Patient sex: F
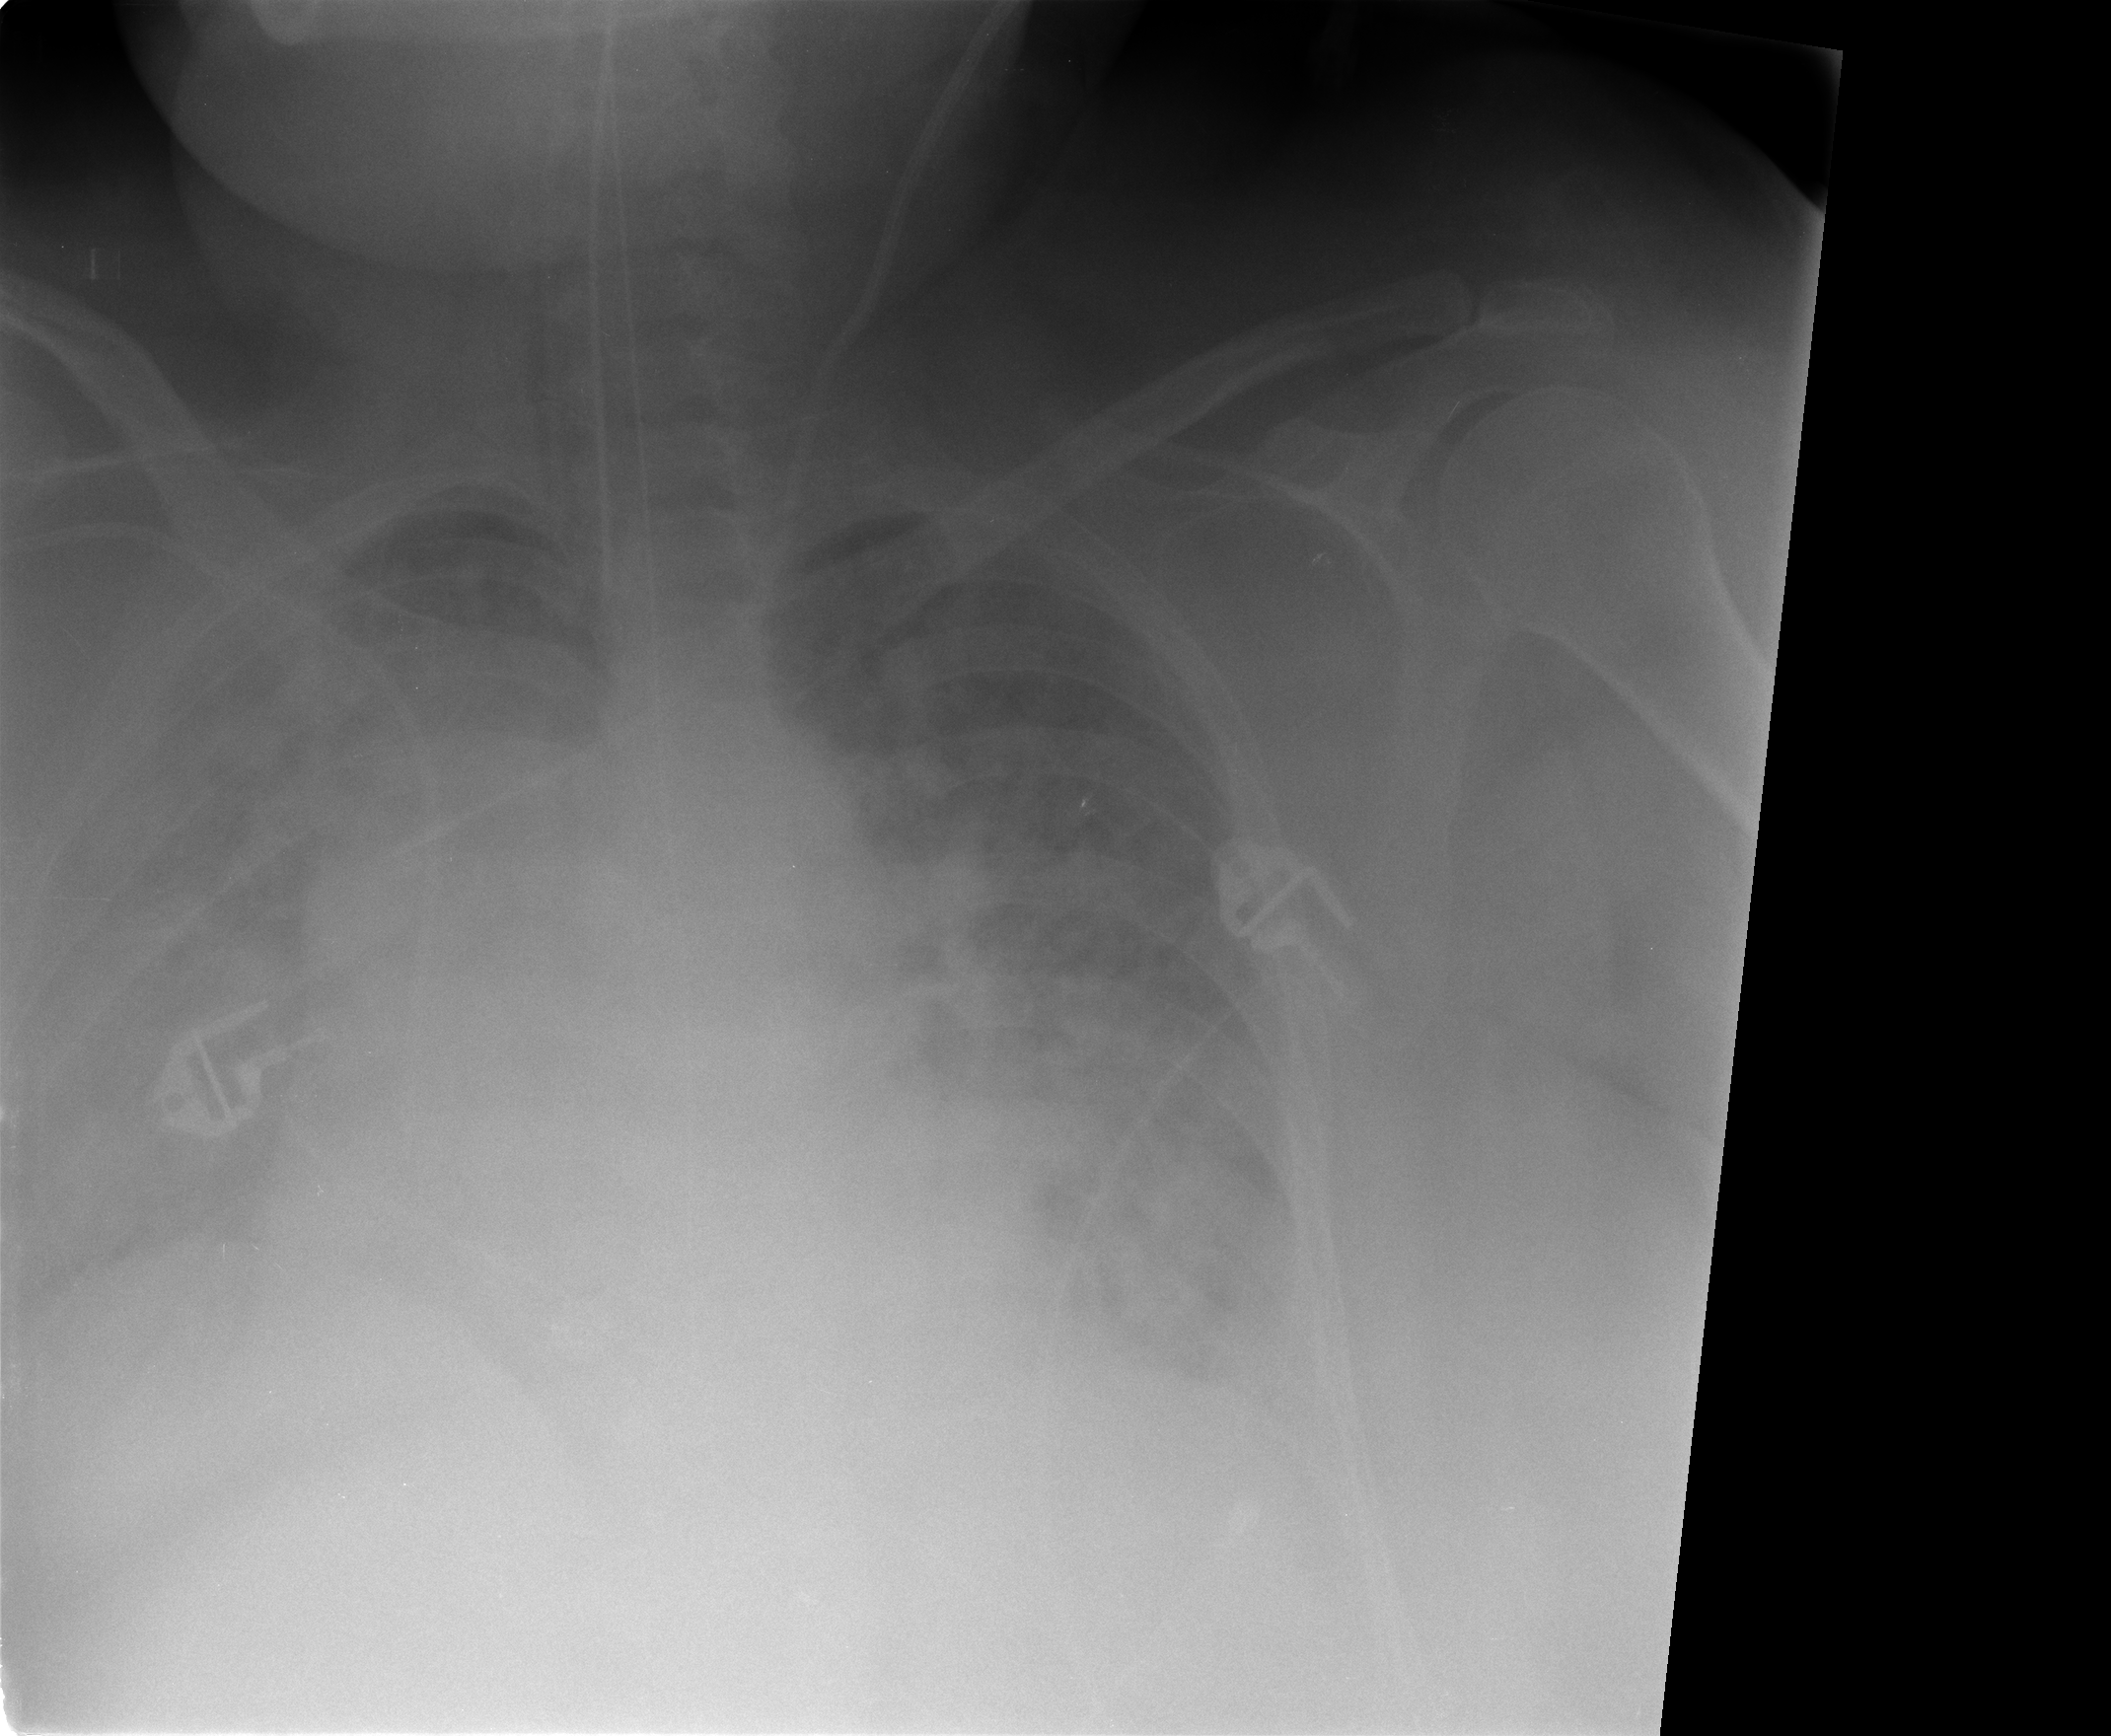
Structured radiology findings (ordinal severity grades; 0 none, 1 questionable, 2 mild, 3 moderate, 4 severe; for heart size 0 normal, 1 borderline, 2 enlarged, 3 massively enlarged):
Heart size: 2
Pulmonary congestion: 2
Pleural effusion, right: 0
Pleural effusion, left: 1
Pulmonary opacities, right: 4
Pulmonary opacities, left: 4
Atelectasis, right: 3
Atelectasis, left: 3